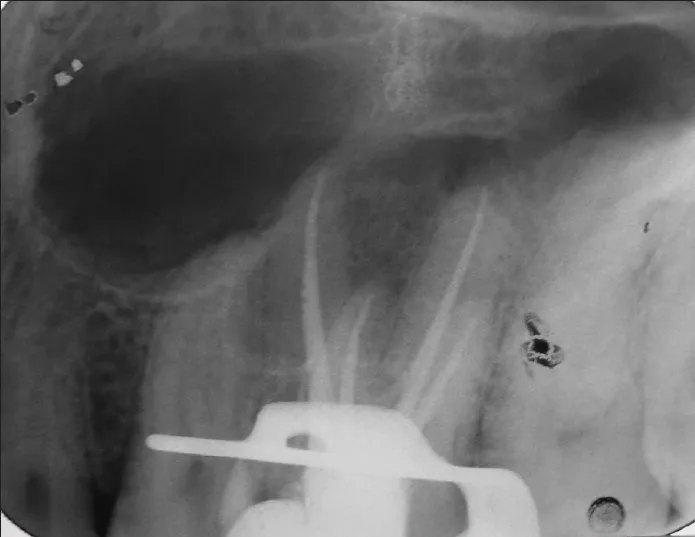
Post obturation radiograph of 26.
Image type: radiology (x_ray)